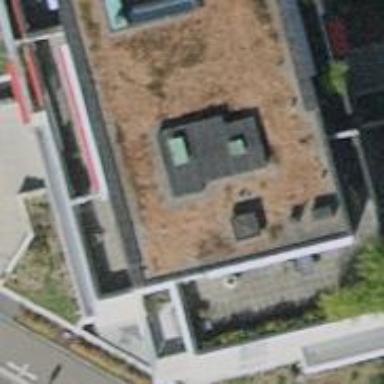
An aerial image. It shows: Apartment building with flat roof.